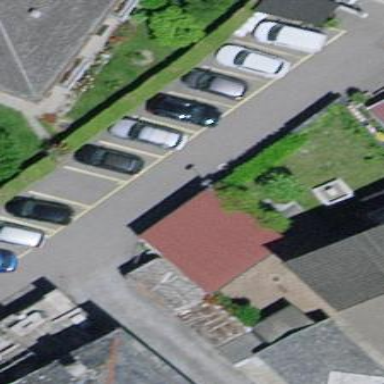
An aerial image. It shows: Parking area with surface.